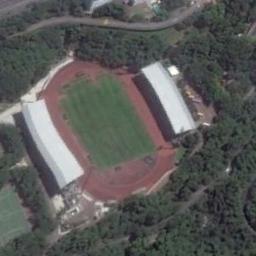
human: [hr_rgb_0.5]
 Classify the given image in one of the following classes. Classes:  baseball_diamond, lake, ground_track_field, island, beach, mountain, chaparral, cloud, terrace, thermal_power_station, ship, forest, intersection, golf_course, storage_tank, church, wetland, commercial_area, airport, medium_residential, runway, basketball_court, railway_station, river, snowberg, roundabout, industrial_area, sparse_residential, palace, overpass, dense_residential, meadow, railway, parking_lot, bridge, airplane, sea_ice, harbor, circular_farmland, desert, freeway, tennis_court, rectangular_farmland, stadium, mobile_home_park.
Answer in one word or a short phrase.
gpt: stadium